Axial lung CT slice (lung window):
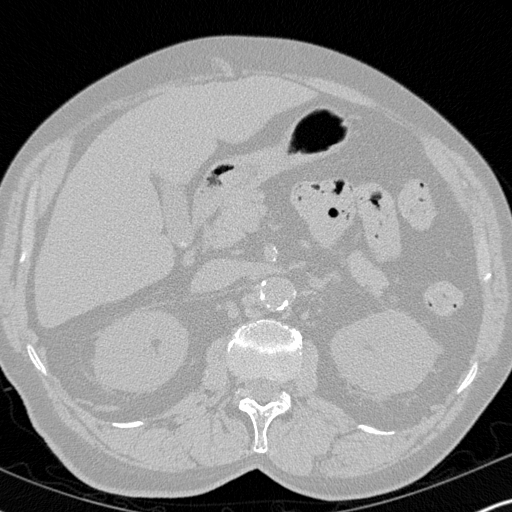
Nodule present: no